Field crop: maize
Growth stage: 2
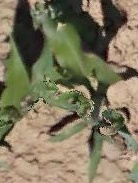
Species: maize